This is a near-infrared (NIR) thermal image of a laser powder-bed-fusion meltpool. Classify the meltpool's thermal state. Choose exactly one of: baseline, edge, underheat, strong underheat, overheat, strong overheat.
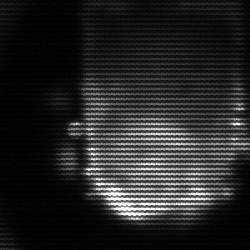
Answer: baseline